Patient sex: F
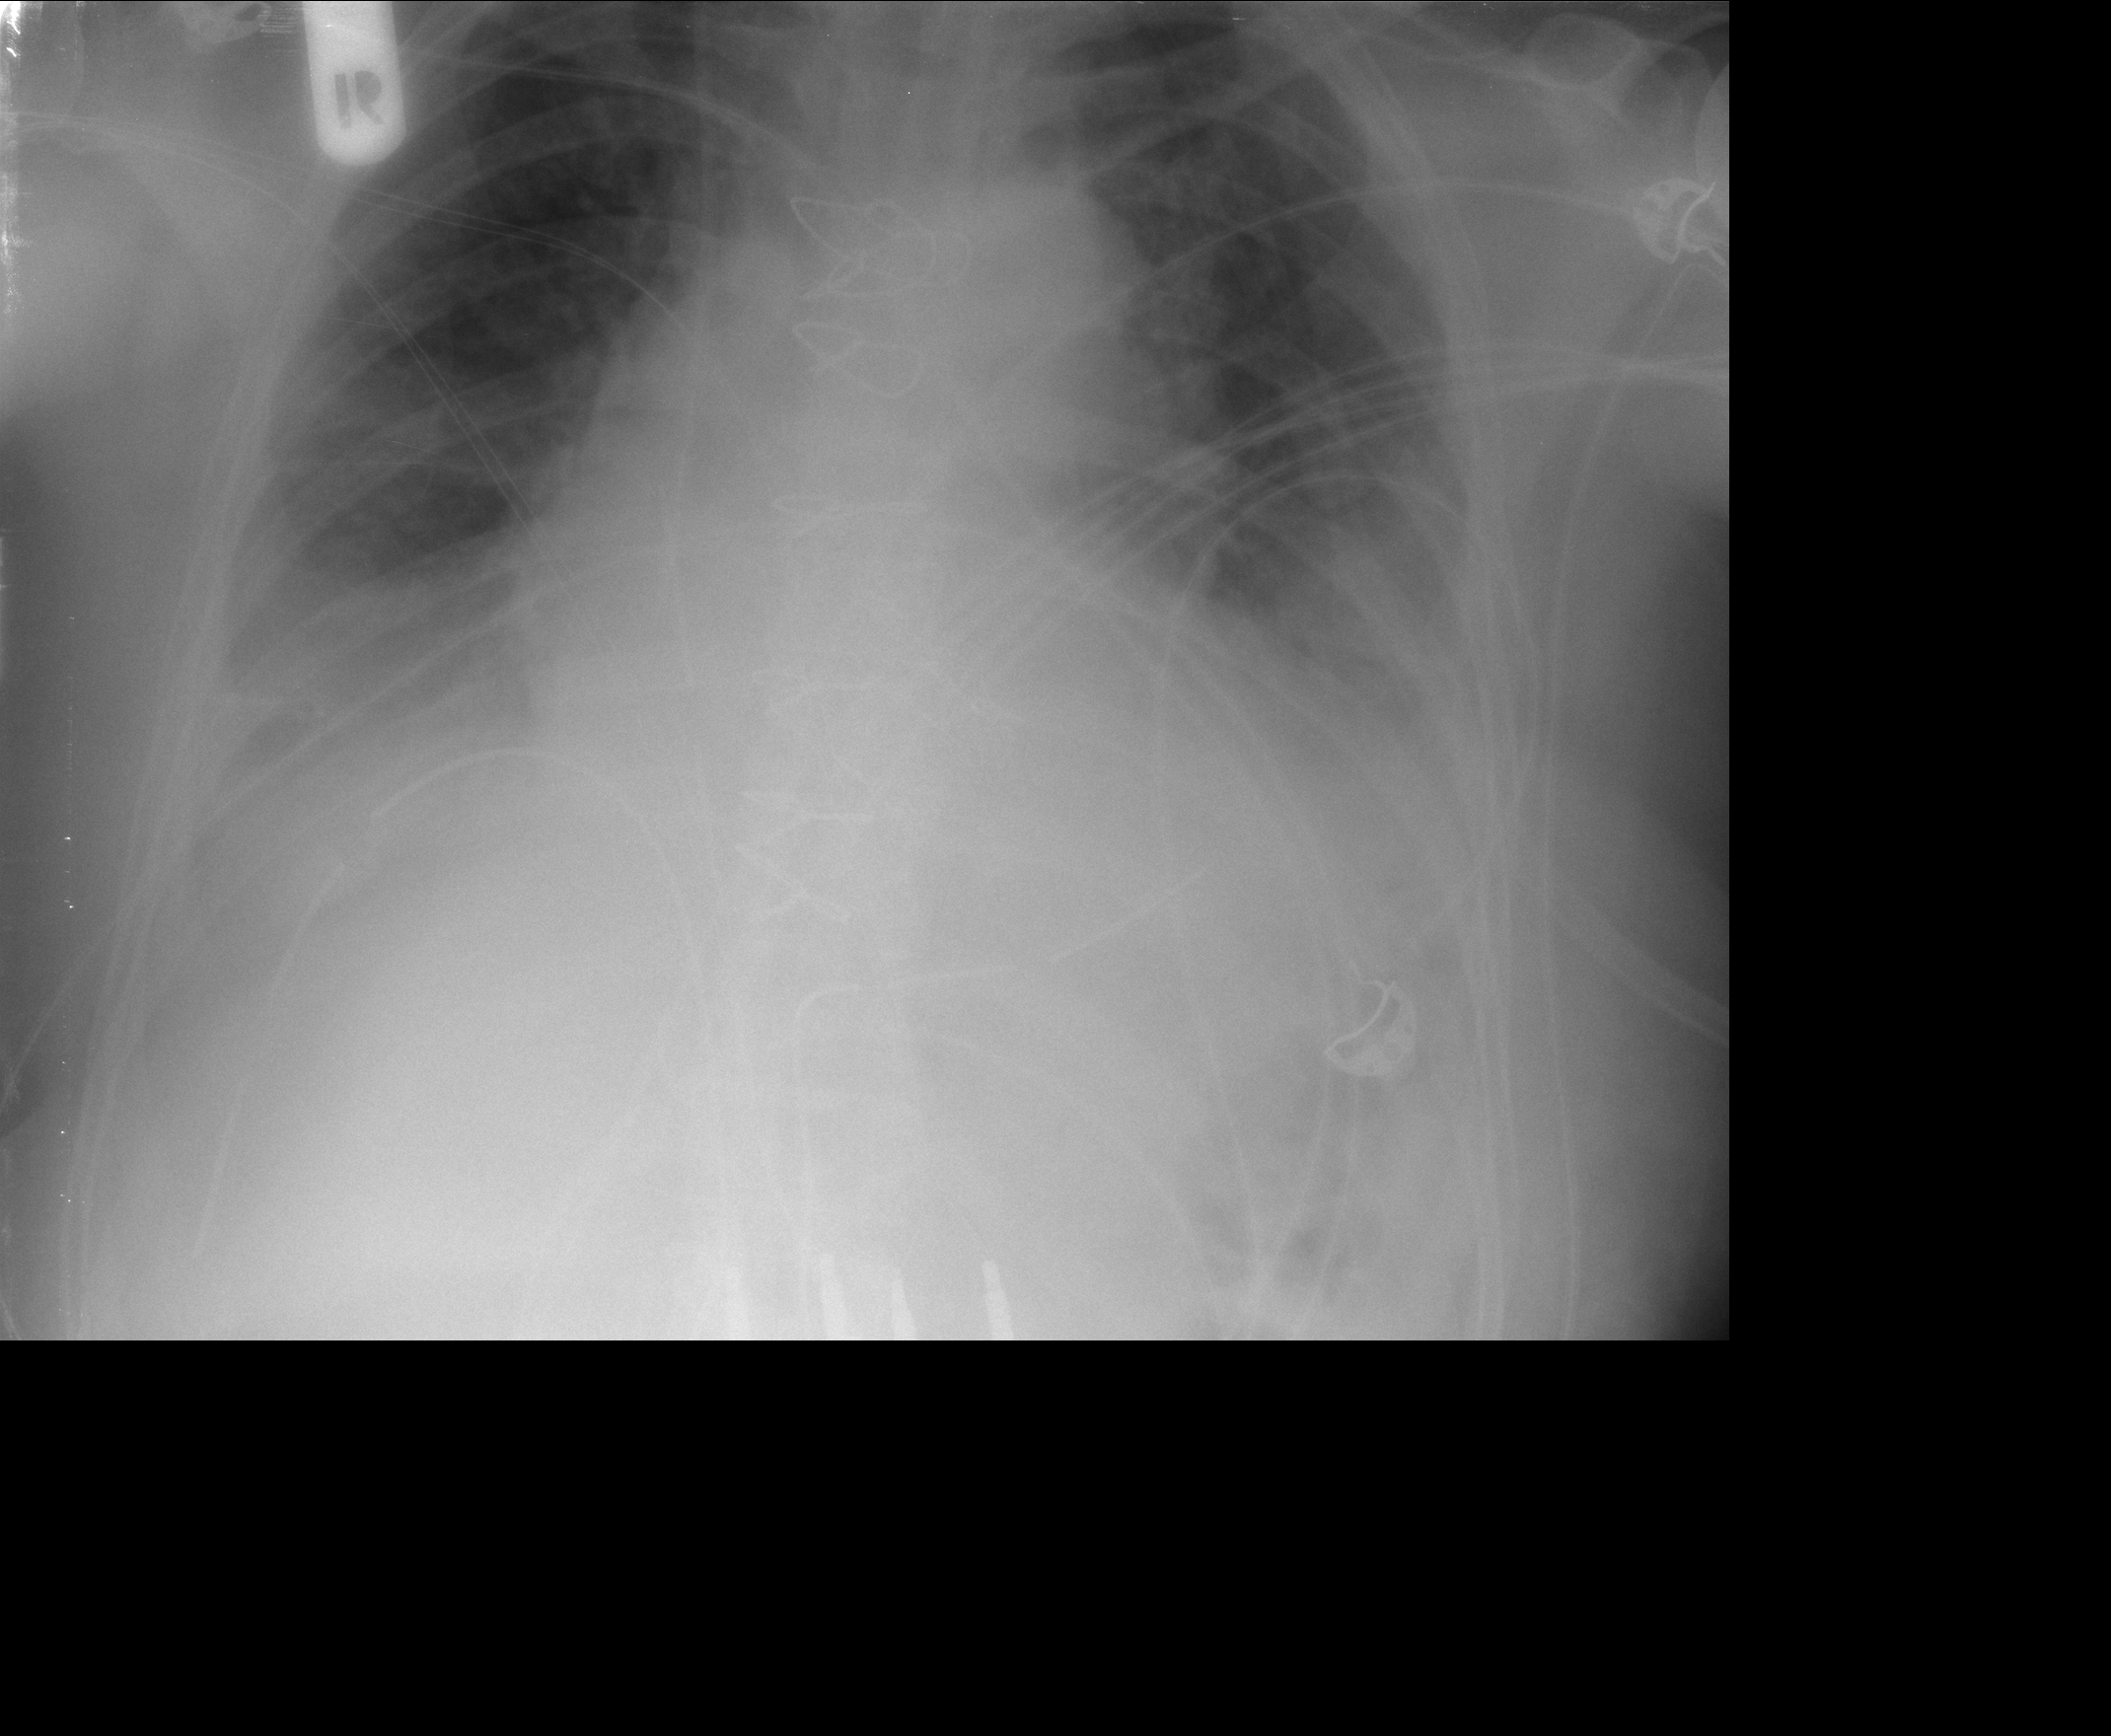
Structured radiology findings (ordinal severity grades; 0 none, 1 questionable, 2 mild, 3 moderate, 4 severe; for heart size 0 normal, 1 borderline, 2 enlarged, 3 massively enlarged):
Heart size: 2
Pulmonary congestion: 2
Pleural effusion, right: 3
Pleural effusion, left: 3
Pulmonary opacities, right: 1
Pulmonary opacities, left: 0
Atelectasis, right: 2
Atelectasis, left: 2